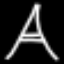
Label: The Eiffel Tower